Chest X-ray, AP view. Patient: 15 years old, sex M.
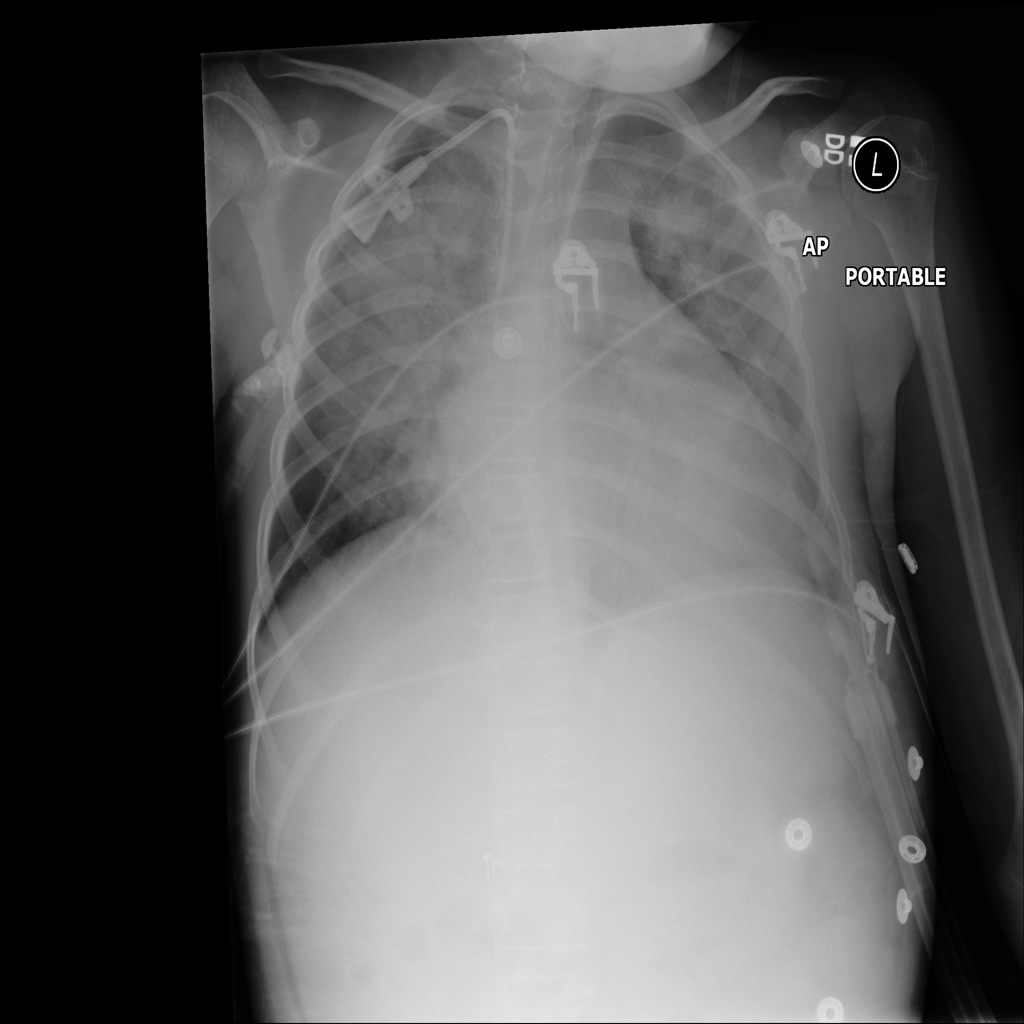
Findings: Infiltration